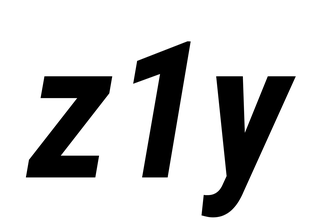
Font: Roboto-Italic_Condensed_Bold_Italic